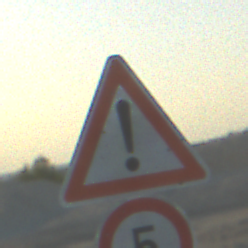
Verkehrszeichen: Gefahrenstelle
Zusatzzeichen unten: Geschwindigkeit5
Umgebung: Outdoor, Beach
Tageszeit: SunriseSunset
Wetter: Clear
Licht: Natural
Jahreszeit: NotSpecified
Kontrast: HighContrast